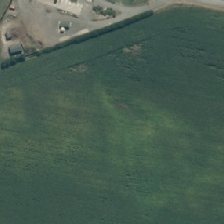
Land cover: shortrotation_cropland